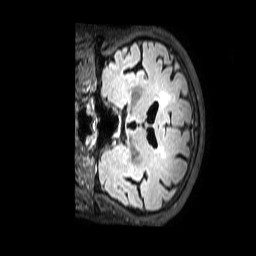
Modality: FLAIR
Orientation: coronal
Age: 76
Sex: male
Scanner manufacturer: philips
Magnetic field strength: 3 T
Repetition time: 4.8 s
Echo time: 0.2753 s